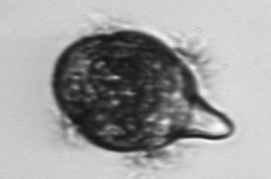
Label: Didinium